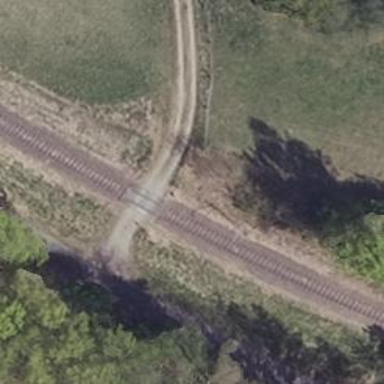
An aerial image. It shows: Level crossing along the railway.